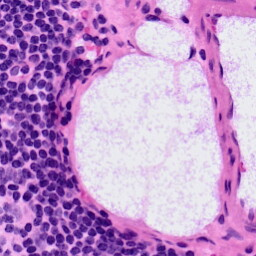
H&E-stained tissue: LymphNode